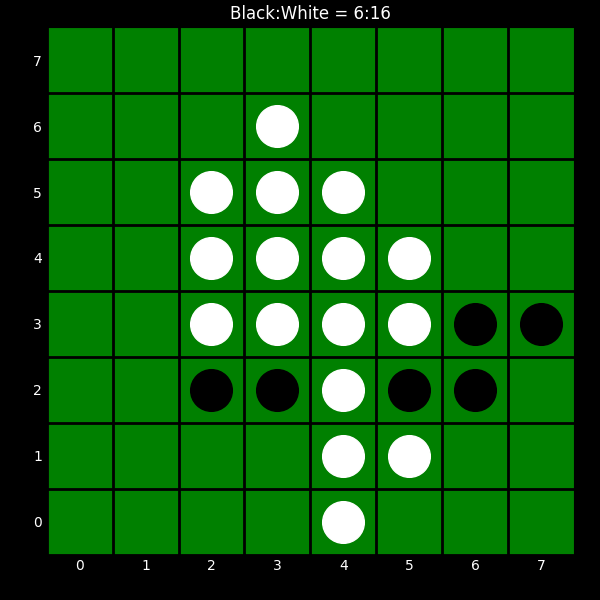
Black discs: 6
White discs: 16